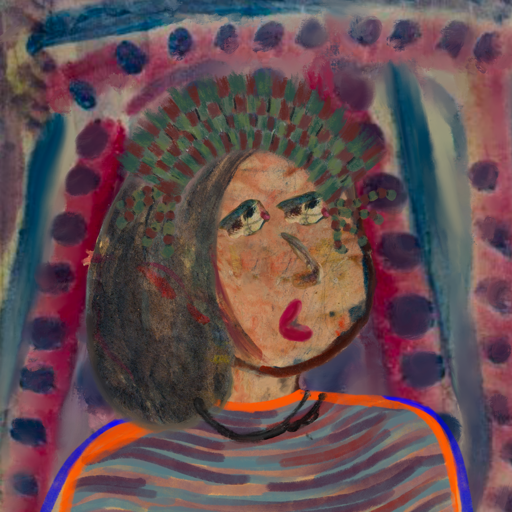
Background: HillGirl, Head And Neck Side: Orphan, Face Side: Pipe, Bust: Experience, Hair Side: Gypsy_Mother, Head Accessory: After_Raid_Crown, Second Necklace: Blank, Necklace: Orphan, Baby: Blank